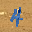
Label: 4